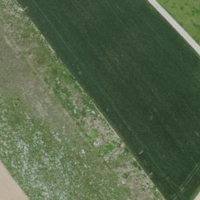
EUNIS habitat code: 52
Species observed at this site:
Melilotus albus